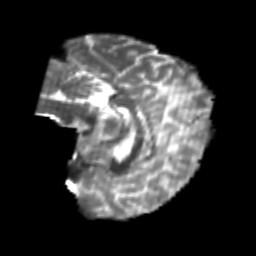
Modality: T2w
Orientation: sagittal
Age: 24
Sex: female
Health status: healthy
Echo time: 0.074 s